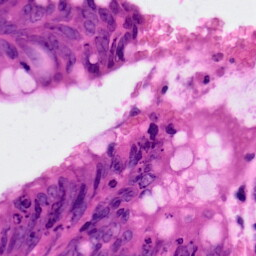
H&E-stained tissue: Colon